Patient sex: M
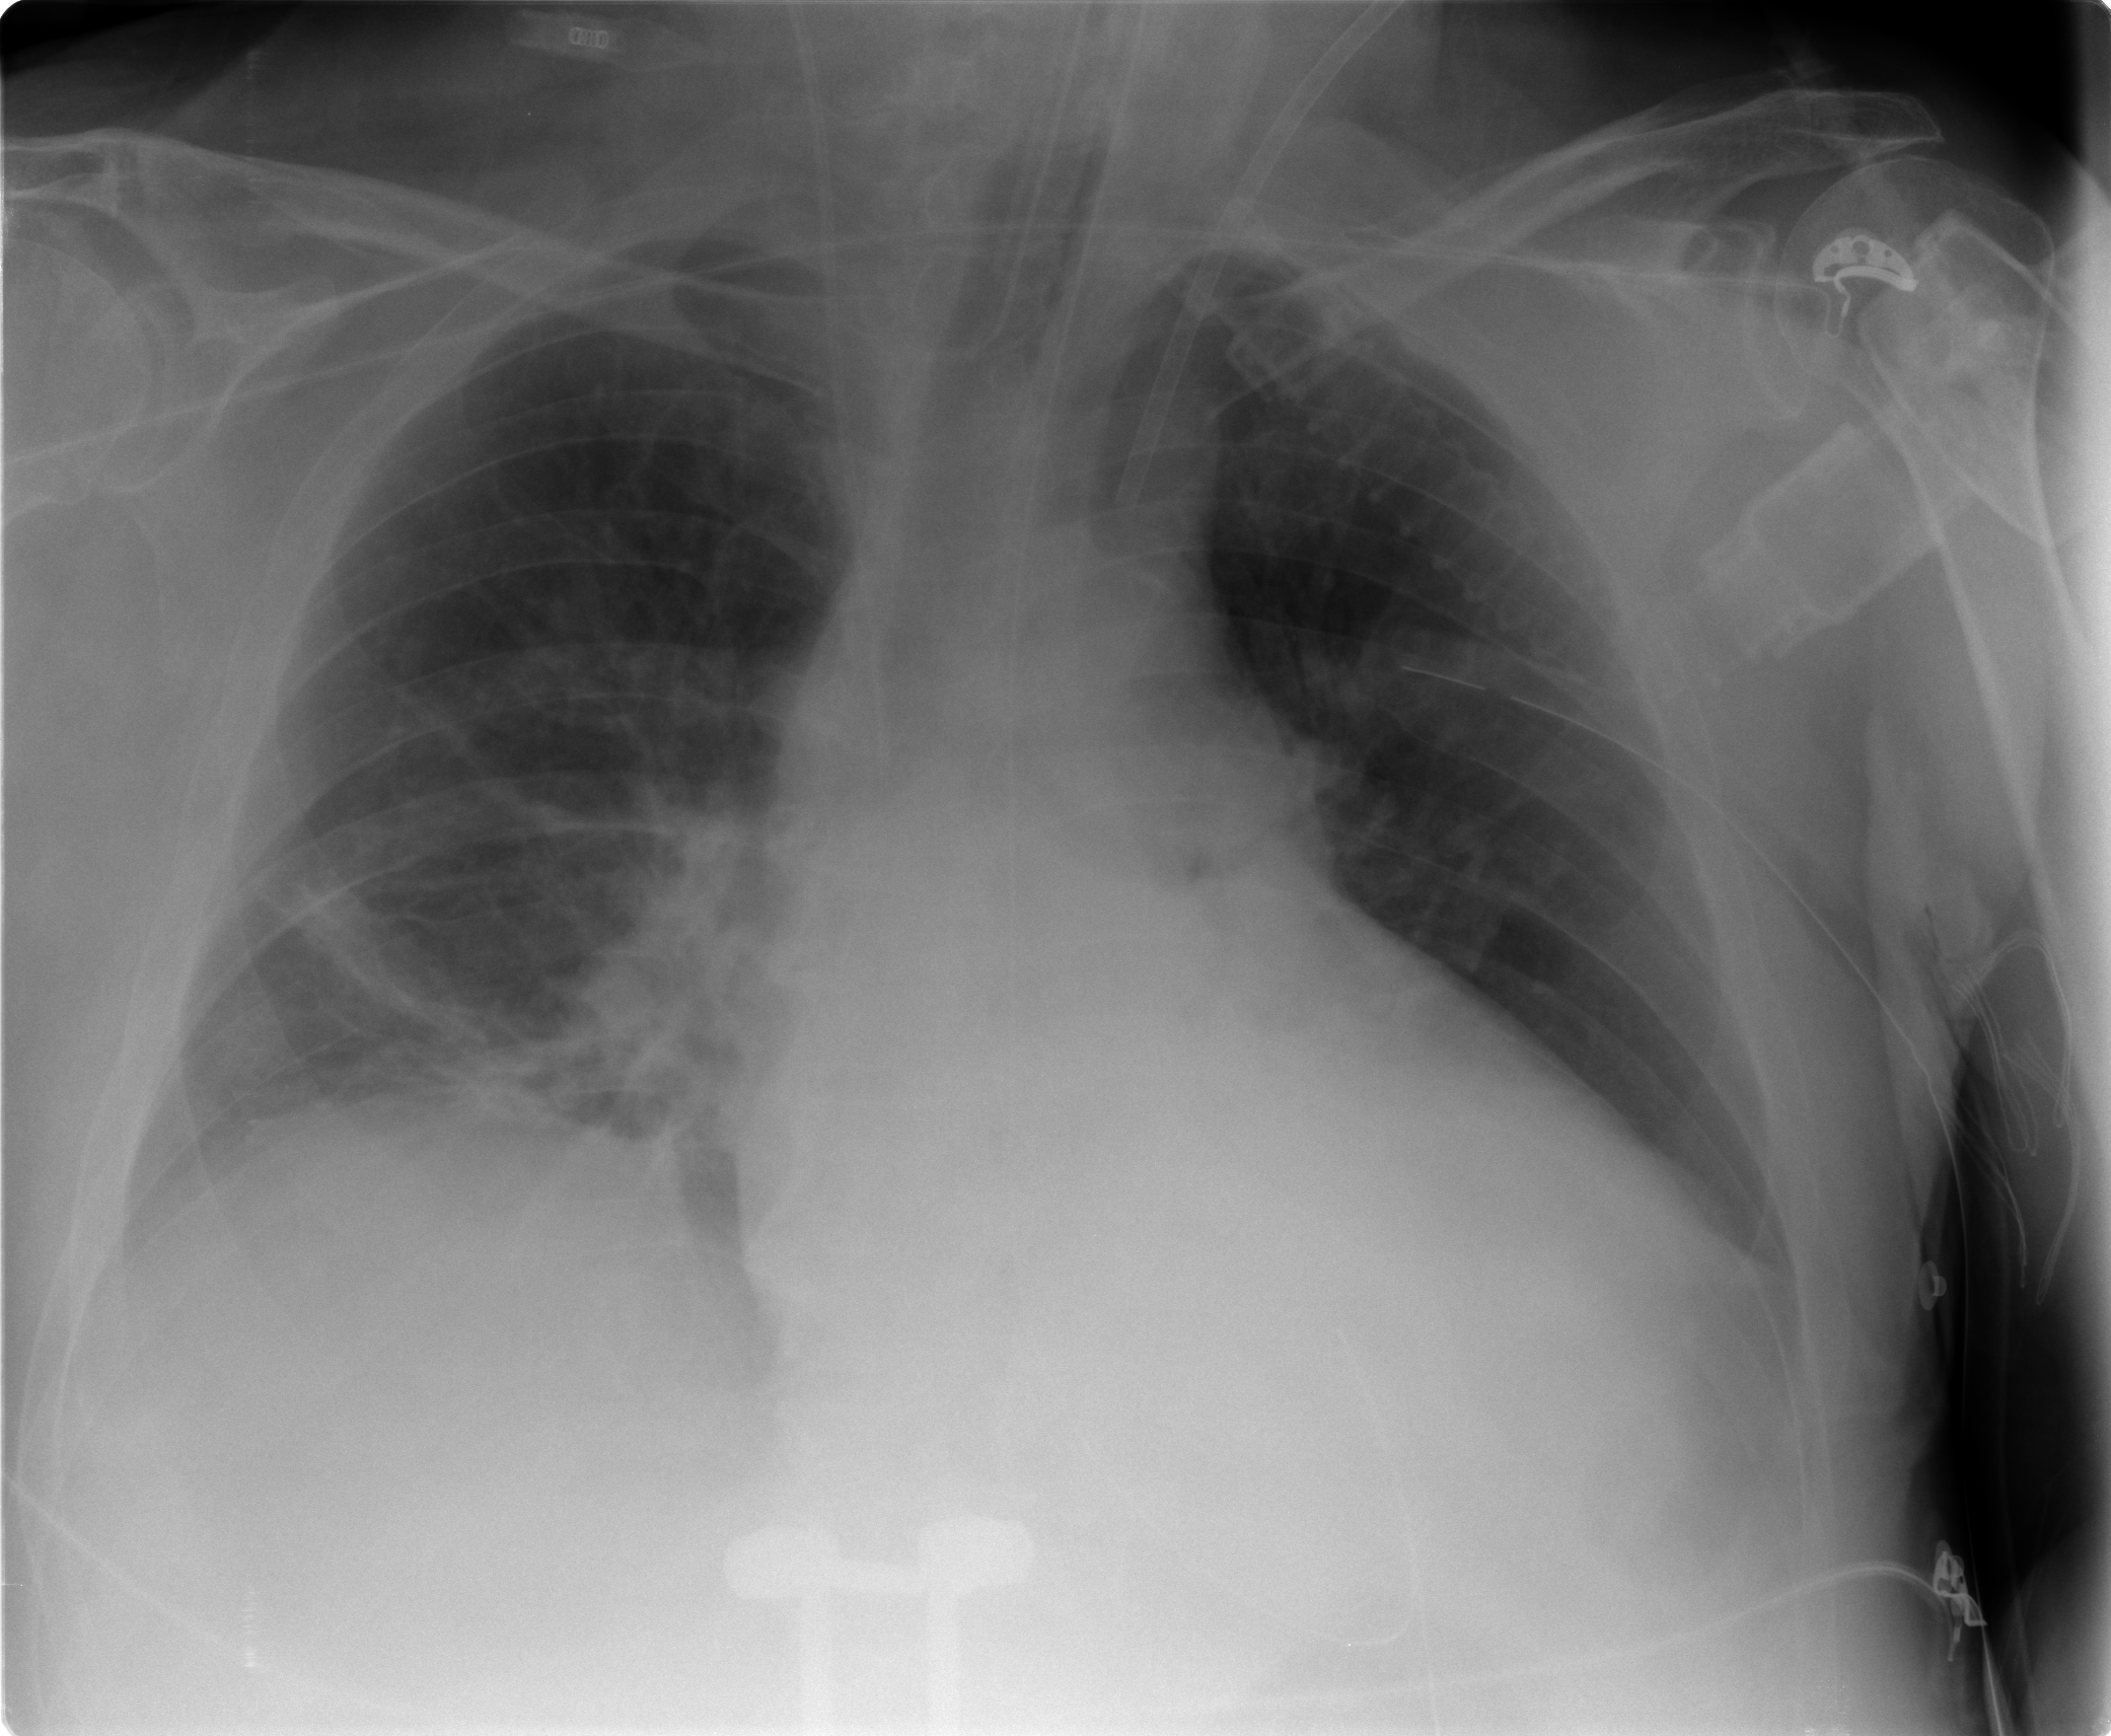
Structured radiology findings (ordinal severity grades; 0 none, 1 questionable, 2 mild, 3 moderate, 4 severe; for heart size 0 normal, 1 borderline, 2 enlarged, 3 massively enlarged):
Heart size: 2
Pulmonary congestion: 0
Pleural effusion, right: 2
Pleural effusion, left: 0
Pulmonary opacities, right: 2
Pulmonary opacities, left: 0
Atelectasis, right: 2
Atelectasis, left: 0